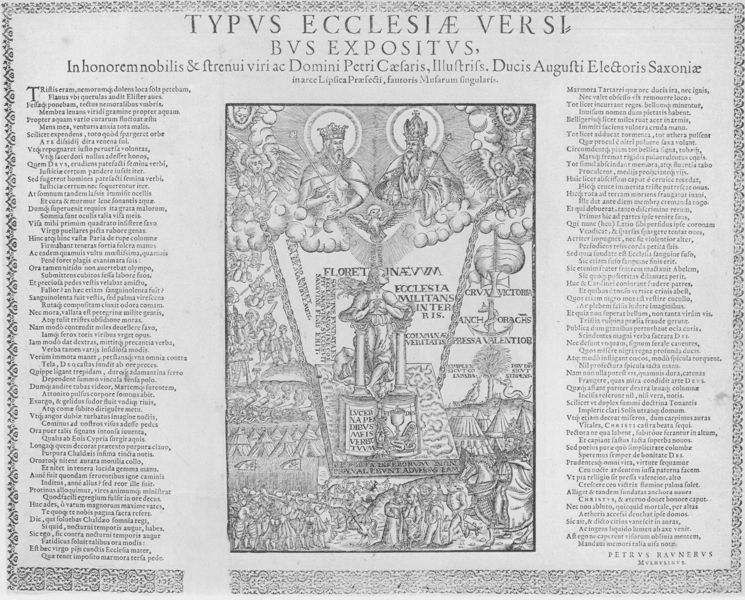
Titel: TYPVS ECCLESIAE VERSIBVS EXPOSITVS
Künstler: Petrus Rauner
Standort: Wolfenbüttel
Institution: Herzog August Bibliothek
Schlagwörter: flügel, gott, himmel, mann, wolken, landschaft, menschen, grau, männer, schwarz, säulen, weiss, zeichnung, wolke, ornament, architektur, band, bibel, rahmen, taube, bild, häuser, kirche, land, kelch, krone, pferd, engel, schrift, fahnen, fahne, spalten, rand, leiter, bischof, kaiser, könig, soldaten, thron, wein, bordüre, ornamente, buch, religion, druck, stich, seite, illustration, text, zeitung, überschrift, tron, gebet, buchseite, heiligenschein, pfarrer, nimbus, krieger, priester, könige, heilige, zeilen, register, bänder, heilig, petrus, texte, zelte, kronen, latein, lateinisch, augustus, spruchband, dreifaltigkeit, glorie, gottvater, heilgenschein, nimben, typus, ecclesiae